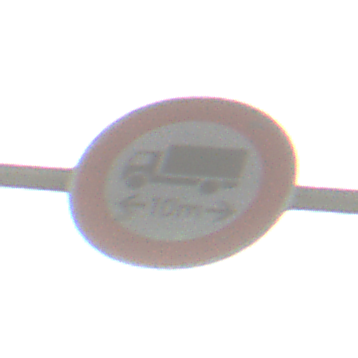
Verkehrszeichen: TatsaechlicheLaenge
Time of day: SunriseSunset
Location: Outdoor (Suburban)
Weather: PartlyCloudy
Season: NotSpecified
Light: Natural